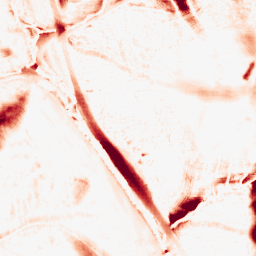
Category: morphological
Decomposition family: morphological_ellipse
Decomposition parameters: operation: opening
width: 30
height: 50
Upsampling method: sinc_blackman
Upsampling parameters: scale: 2
kernel_size: 4
Upsampling scale: 2